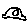
Label: car